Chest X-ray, AP view. Patient: 66 years old, sex M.
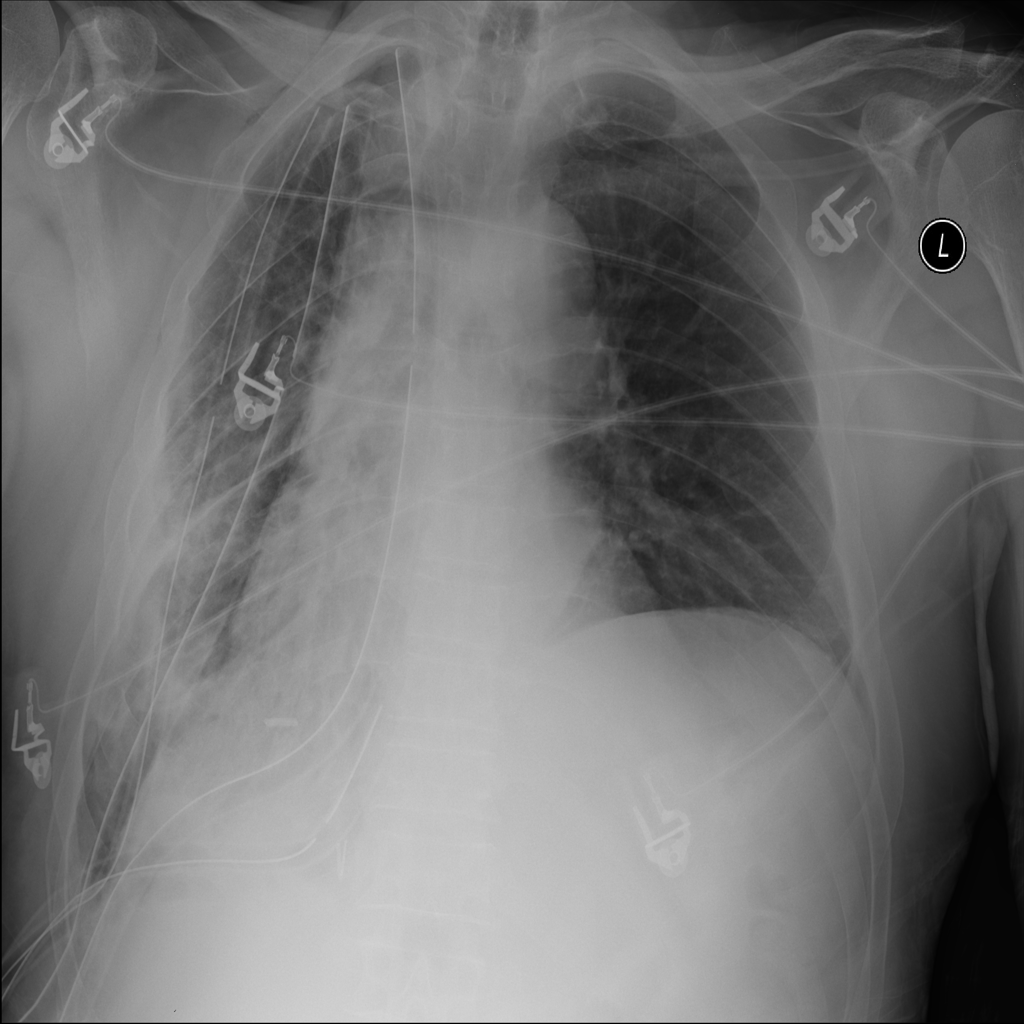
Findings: No Finding